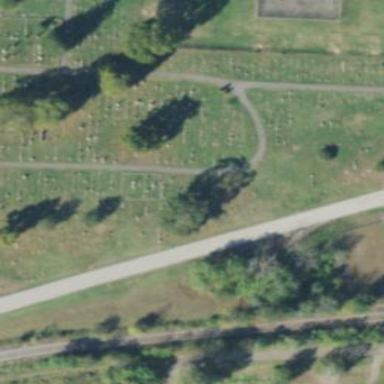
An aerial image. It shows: Cemetery.